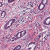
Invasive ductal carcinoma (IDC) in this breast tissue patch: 1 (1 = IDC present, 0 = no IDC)